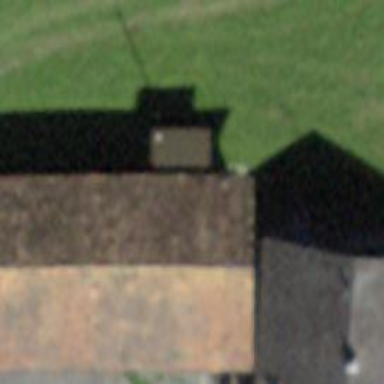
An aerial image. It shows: Barn.